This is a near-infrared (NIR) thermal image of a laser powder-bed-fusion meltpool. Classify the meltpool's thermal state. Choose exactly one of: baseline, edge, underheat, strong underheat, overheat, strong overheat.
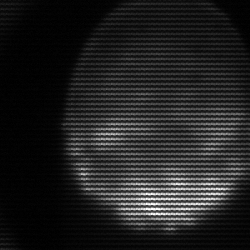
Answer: edge